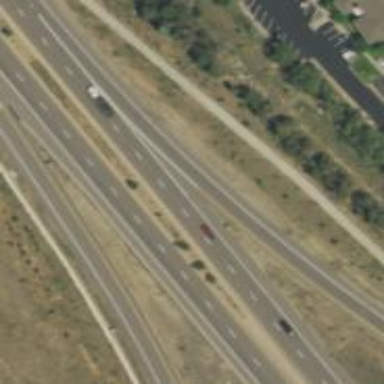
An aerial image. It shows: Asphalt trunk highway which is also expressway.